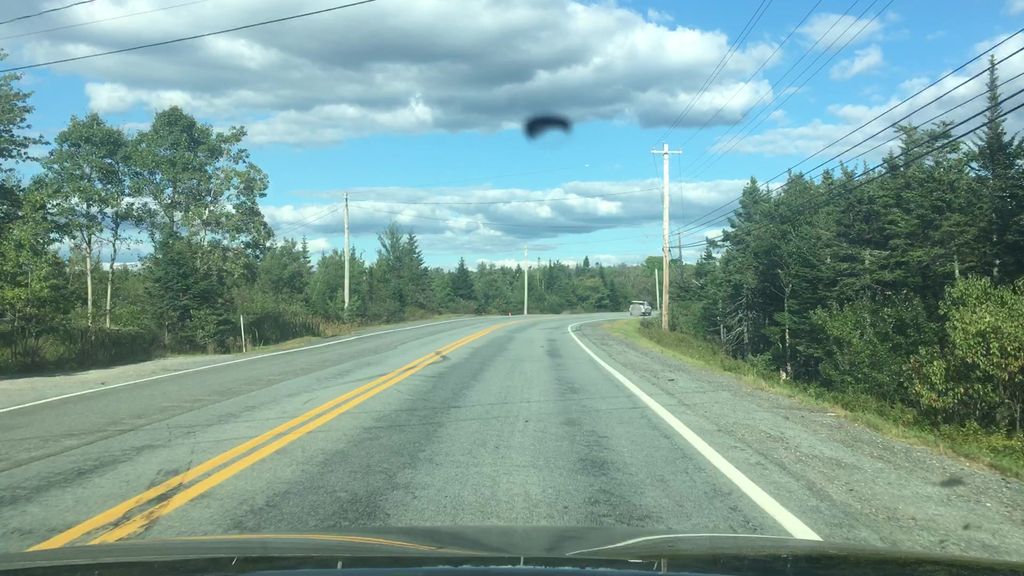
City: halifax